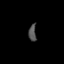
Tissue: lung
Cell type: Others
Senescence score: 0.1604
Nuclear area (px): 131
Mean DAPI intensity: 78.229